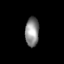
Tissue: lung
Cell type: Others
Senescence score: 0.2378
Nuclear area (px): 395
Mean DAPI intensity: 137.529